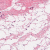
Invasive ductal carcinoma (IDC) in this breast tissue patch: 0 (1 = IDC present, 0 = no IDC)